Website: home-depot
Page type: receipt
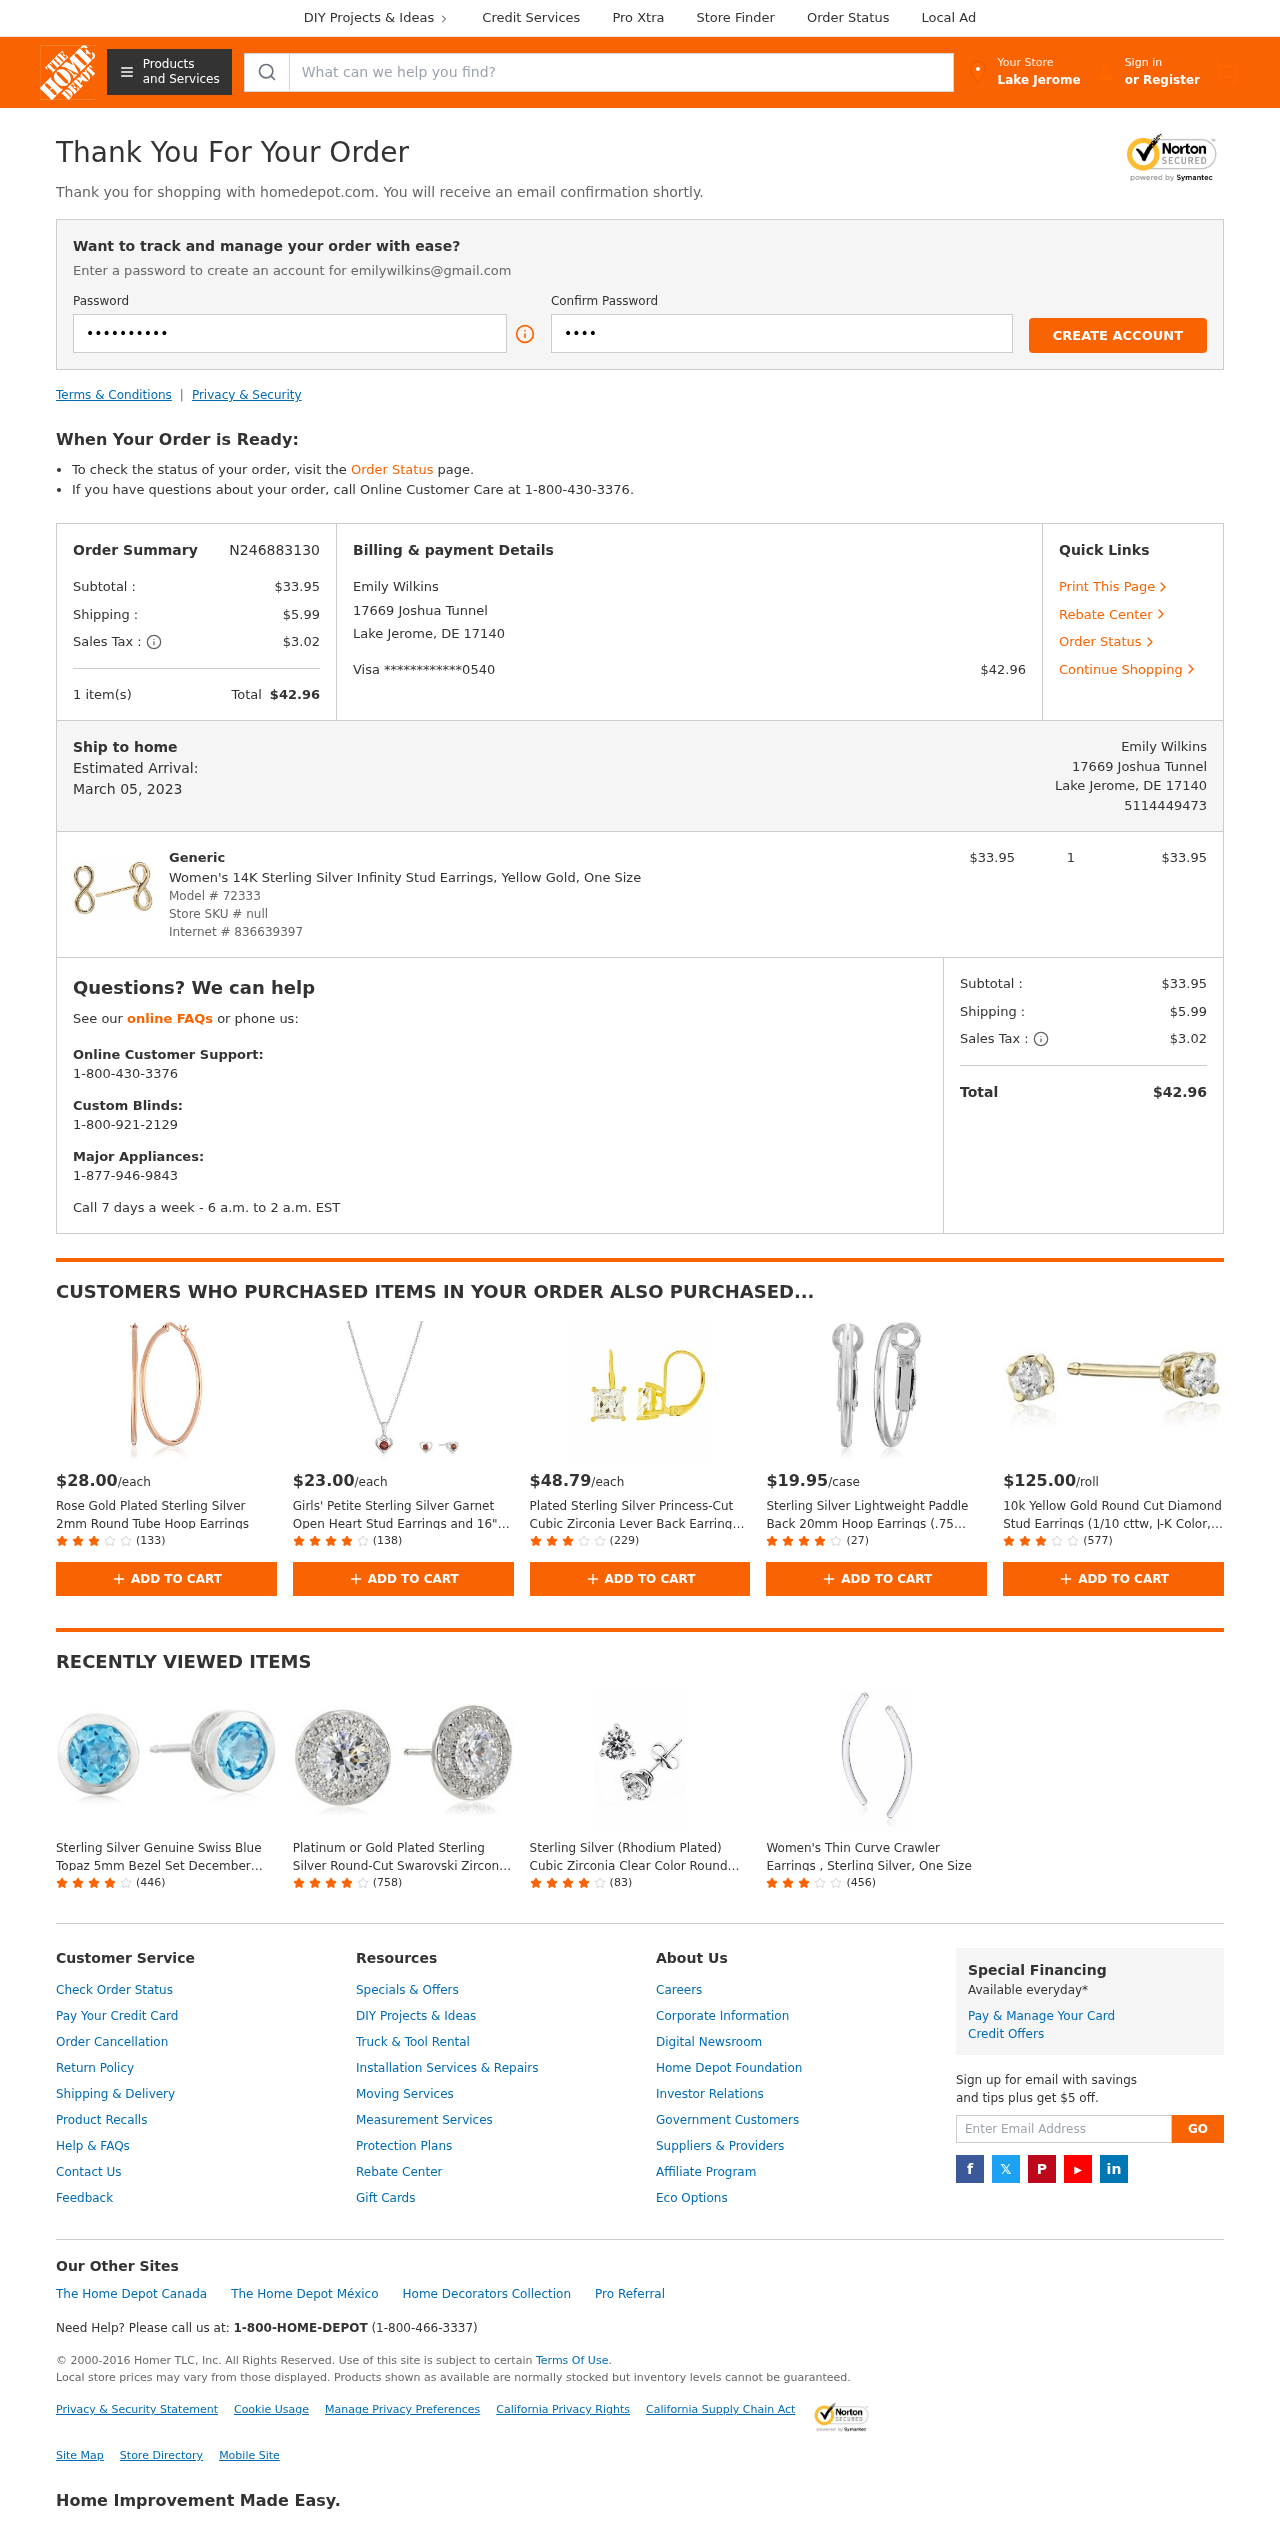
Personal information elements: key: PII_CARD_LAST4
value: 0540
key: PII_CARD_TYPE
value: Visa
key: PII_CITY
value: Lake Jerome
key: PII_EMAIL
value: emilywilkins@gmail.com
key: PII_FULLNAME
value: Emily Wilkins
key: PII_PHONE
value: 5114449473
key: PII_STREET
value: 17669 Joshua Tunnel
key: PII_CITY_STATE_ZIP
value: Lake Jerome, DE 17140
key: PII_FULLNAME2
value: Emily Wilkins
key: PII_POSTCODE
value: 17140
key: PII_STATE_ABBR
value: DE
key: PII_POSTCODE_FULL
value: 17140
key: PII_CITY_STATE
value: Lake Jerome, DE
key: PII_POSTCODE_NUMERIC
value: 17140
Product elements: key: PRODUCT1_BRAND
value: Generic
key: PRODUCT1_NAME
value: Women's 14K Sterling Silver Infinity Stud Earrings, Yellow Gold, One Size
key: PRODUCT1_PRICE
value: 33.95
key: PRODUCT1_QUANTITY
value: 1
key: PRODUCT2_PRICE
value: $28.00
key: PRODUCT2_NAME
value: Rose Gold Plated Sterling Silver 2mm Round Tube Hoop Earrings
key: PRODUCT2_NUM_RATINGS
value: (133)
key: PRODUCT3_PRICE
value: $23.00
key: PRODUCT3_NAME
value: Girls' Petite Sterling Silver Garnet Open Heart Stud Earrings and 16" Pendant Necklace Jewelry Set
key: PRODUCT3_NUM_RATINGS
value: (138)
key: PRODUCT4_PRICE
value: $48.79
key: PRODUCT4_NAME
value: Plated Sterling Silver Princess-Cut Cubic Zirconia Lever Back Earrings (2 cttw)
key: PRODUCT4_NUM_RATINGS
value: (229)
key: PRODUCT5_PRICE
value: $19.95
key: PRODUCT5_NAME
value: Sterling Silver Lightweight Paddle Back 20mm Hoop Earrings (.75 diameter)
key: PRODUCT5_NUM_RATINGS
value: (27)
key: PRODUCT6_PRICE
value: $125.00
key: PRODUCT6_NAME
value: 10k Yellow Gold Round Cut Diamond Stud Earrings (1/10 cttw, J-K Color, I3 Clarity)
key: PRODUCT6_NUM_RATINGS
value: (577)
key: PRODUCT7_NAME
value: Sterling Silver Genuine Swiss Blue Topaz 5mm Bezel Set December Birthstone Stud Earrings
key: PRODUCT7_NUM_RATINGS
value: (446)
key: PRODUCT8_NAME
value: Platinum or Gold Plated Sterling Silver Round-Cut Swarovski Zirconia Halo Stud Earrings, also Availa
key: PRODUCT8_NUM_RATINGS
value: (758)
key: PRODUCT9_NAME
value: Sterling Silver (Rhodium Plated) Cubic Zirconia Clear Color Round Cut (8mm) Stud Earrings
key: PRODUCT9_NUM_RATINGS
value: (83)
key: PRODUCT10_NAME
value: Women's Thin Curve Crawler Earrings , Sterling Silver, One Size
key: PRODUCT10_NUM_RATINGS
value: (456)
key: PRODUCT_MODEL_NUMBER
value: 72333
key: PRODUCT_INTERNET_NUMBER
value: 836639397
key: PRODUCT1_LINE_TOTAL
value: $33.95
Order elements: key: ORDER_ID
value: N246883130
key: ORDER_SUBTOTAL
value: $33.95
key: ORDER_SHIPPING_COST
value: $5.99
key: ORDER_TAX
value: $3.02
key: ORDER_NUM_ITEMS
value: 1 item(s)
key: ORDER_TOTAL
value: $42.96
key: ORDER_DELIVERY_DATE
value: March 05, 2023
Search elements: key: HEADER_SEARCH
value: What can we help you find?
Other elements: key: STORE_SKU
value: null